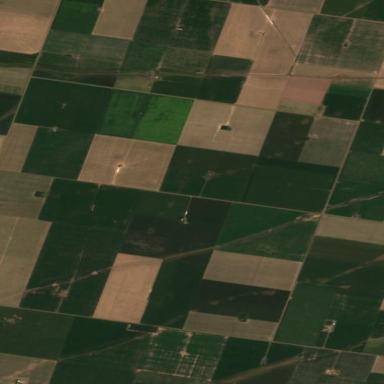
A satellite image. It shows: View of farmland.